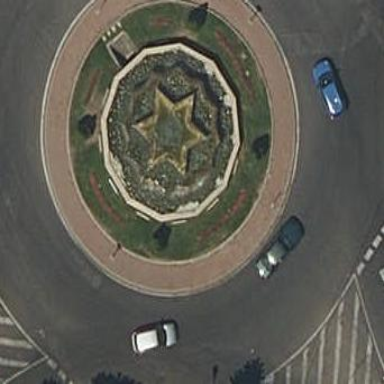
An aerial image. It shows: Fountain surrounded by kerb next to water body.